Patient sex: F
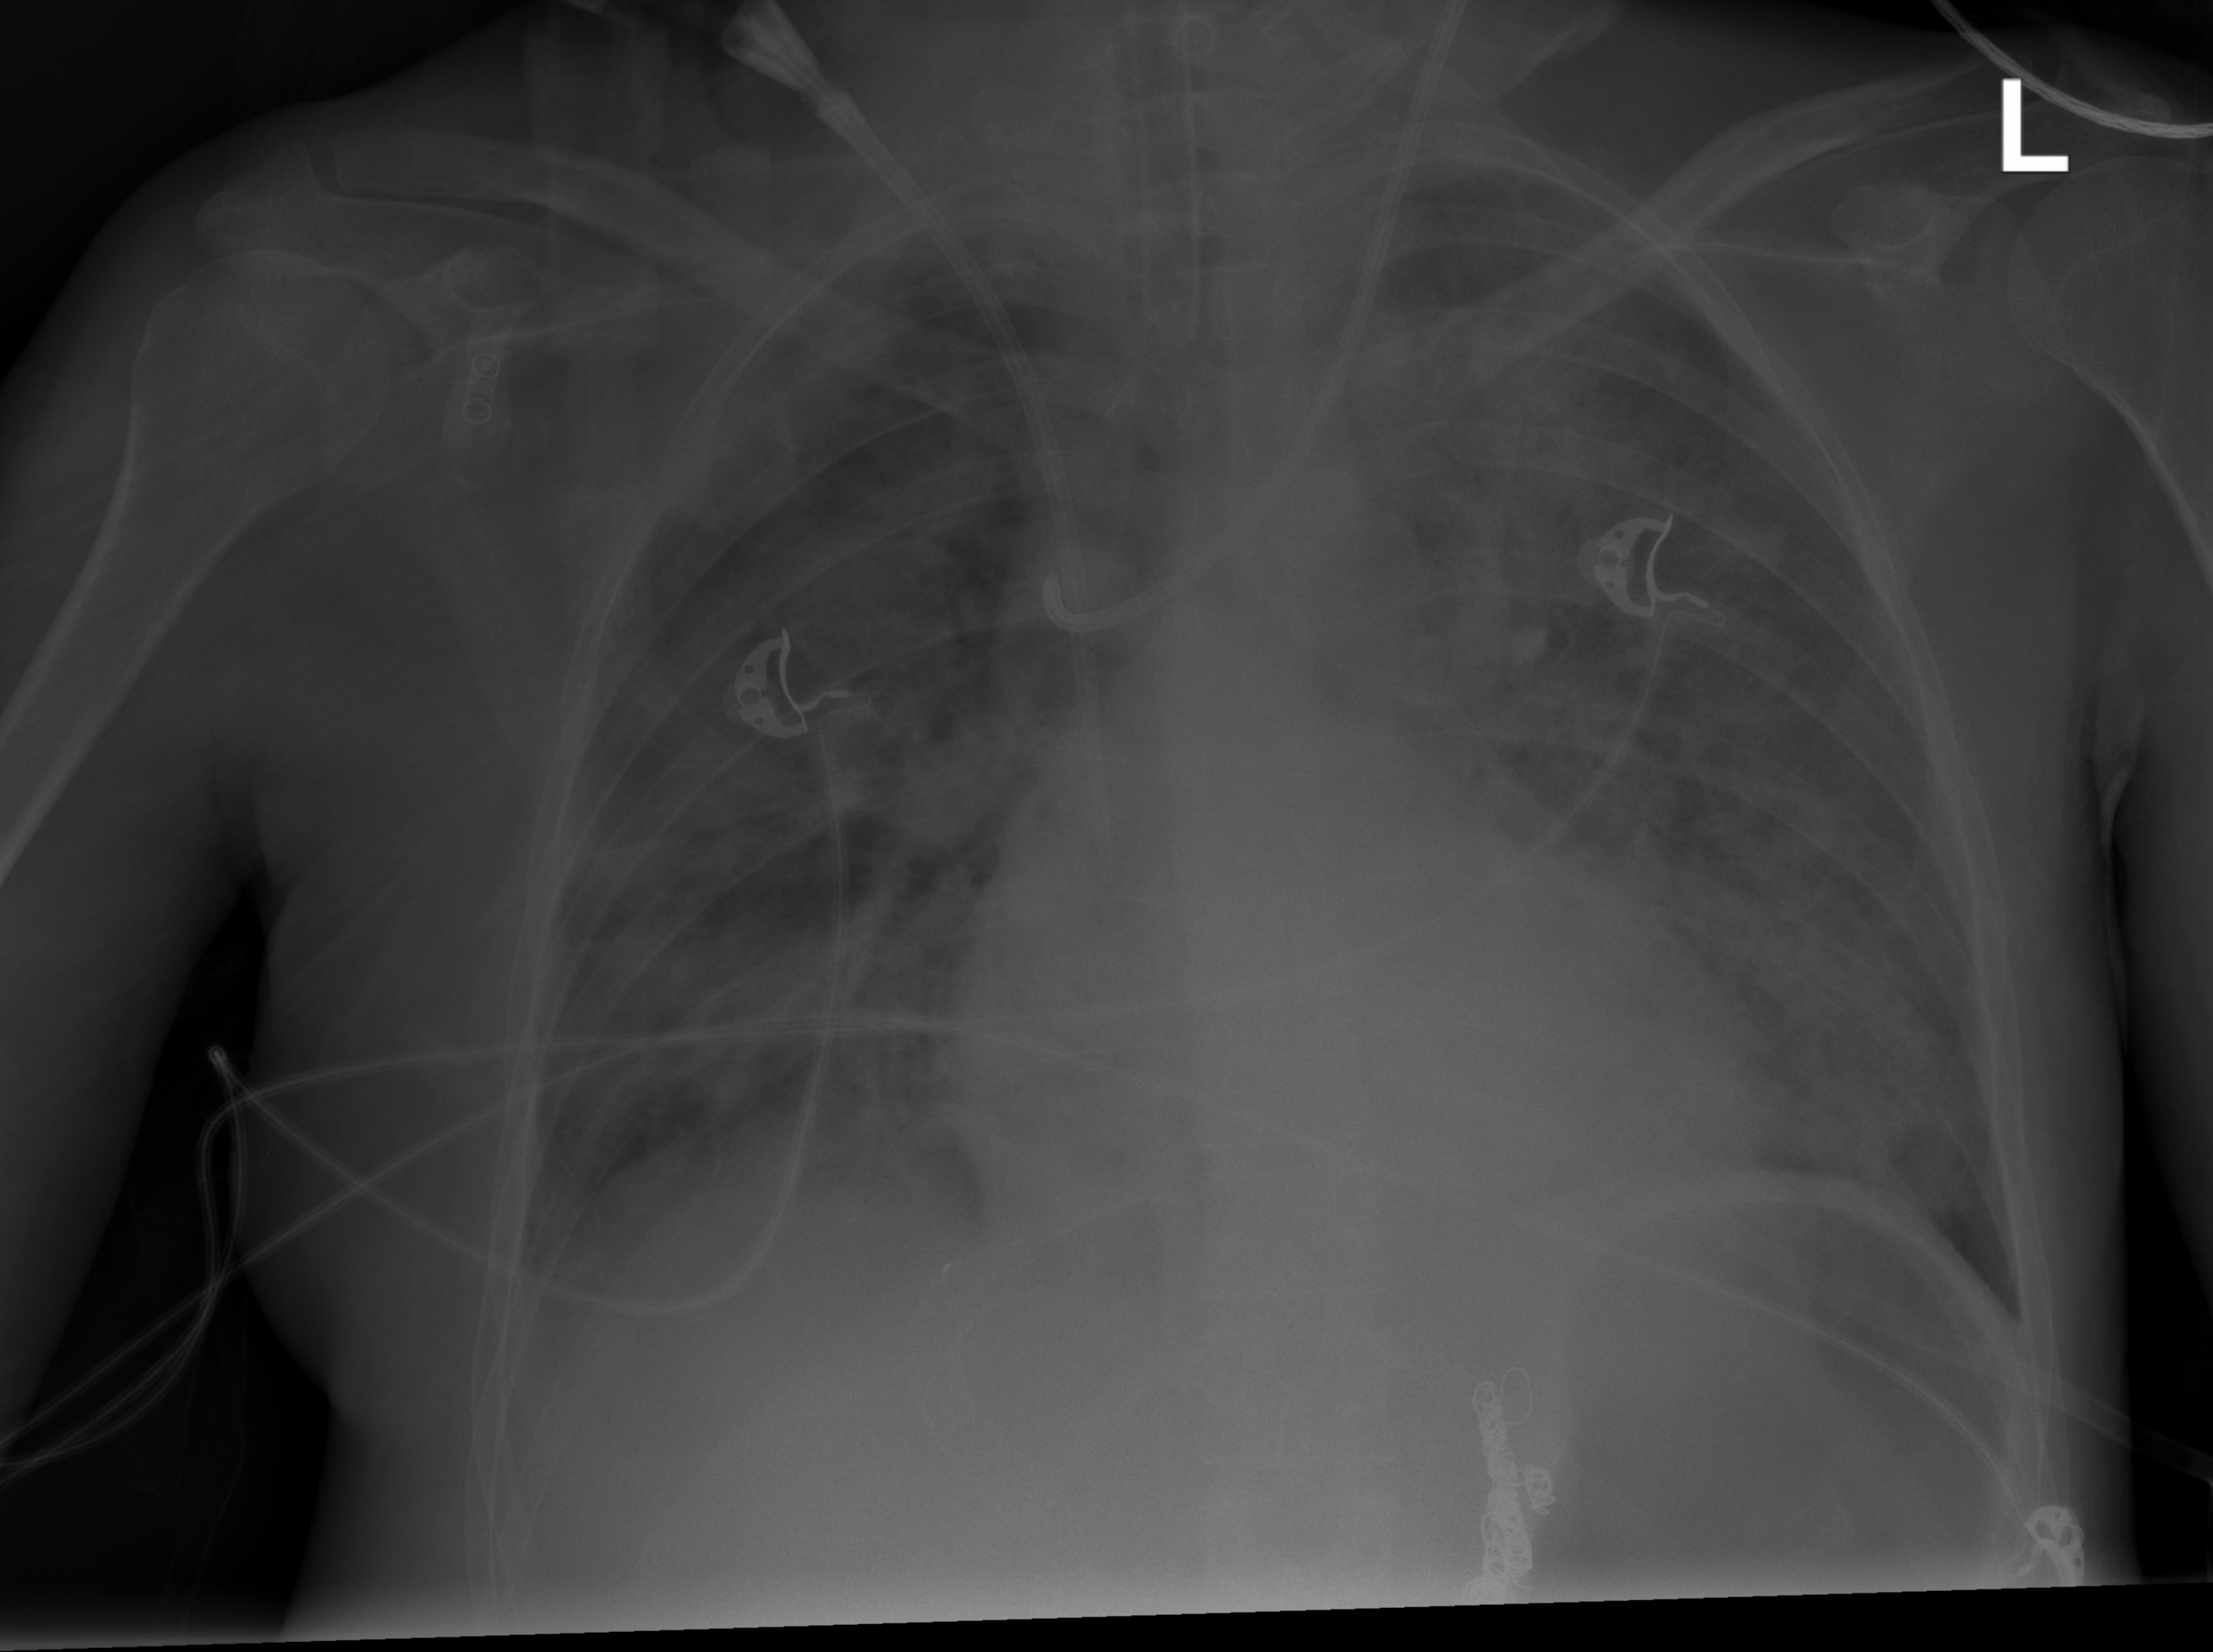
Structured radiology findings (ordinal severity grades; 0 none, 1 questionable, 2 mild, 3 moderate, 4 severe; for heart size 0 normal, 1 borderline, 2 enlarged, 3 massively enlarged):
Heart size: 1
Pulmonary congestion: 2
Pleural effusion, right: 2
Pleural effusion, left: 0
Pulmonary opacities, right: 3
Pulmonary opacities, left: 3
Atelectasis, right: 2
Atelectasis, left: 0